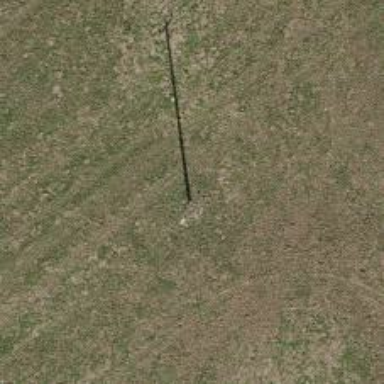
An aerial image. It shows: Power pole.